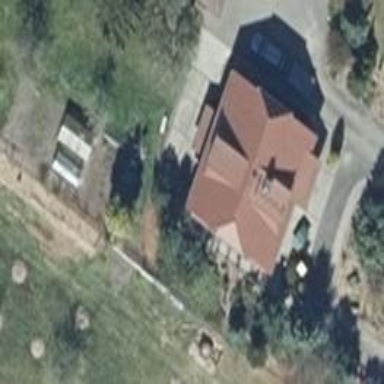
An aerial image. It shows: House with half-hipped roof. The roof orientation is along the house.